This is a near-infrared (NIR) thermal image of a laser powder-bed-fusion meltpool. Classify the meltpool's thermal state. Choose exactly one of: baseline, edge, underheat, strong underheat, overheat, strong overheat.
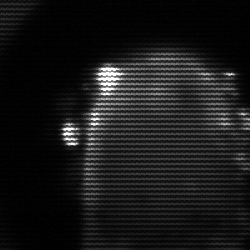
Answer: baseline